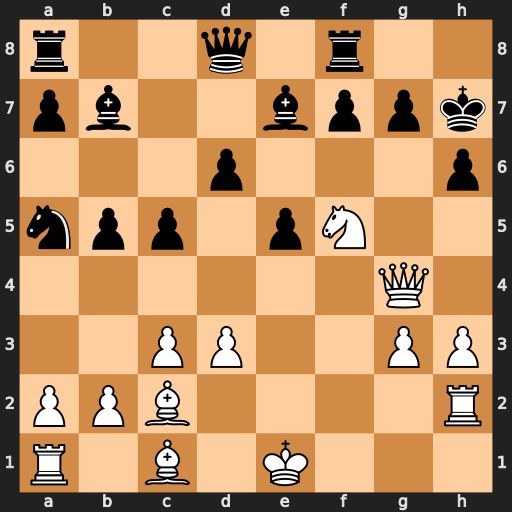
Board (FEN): r2q1r2/pb2bppk/3p3p/npp1pN2/6Q1/2PP2PP/PPB4R/R1B1K3
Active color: w
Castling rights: Q
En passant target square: -
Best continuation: Qxg7#